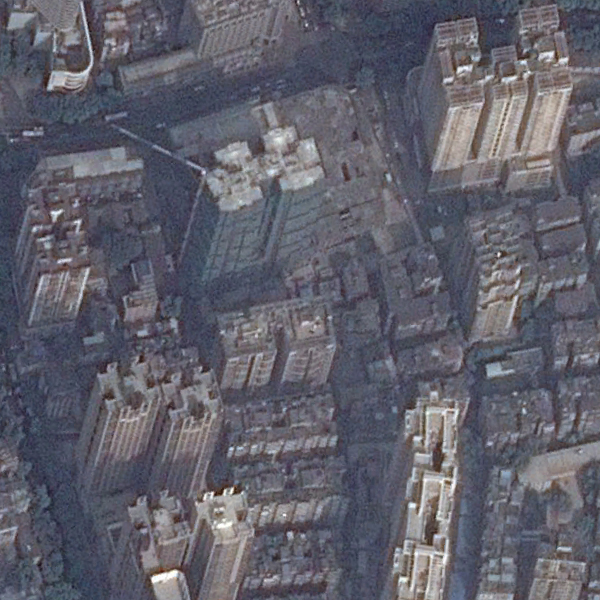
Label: Commercial